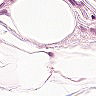
Metastatic tissue present: no